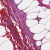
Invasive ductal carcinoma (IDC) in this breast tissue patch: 0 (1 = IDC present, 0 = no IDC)